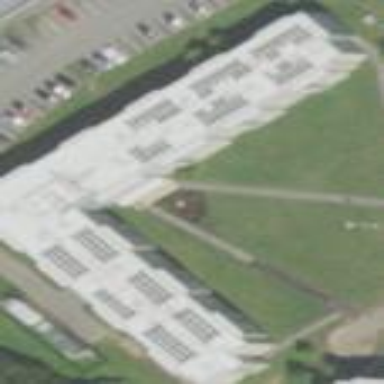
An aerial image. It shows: View of university building.